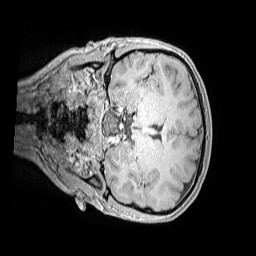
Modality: MP2RAGE
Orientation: coronal
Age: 14
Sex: female
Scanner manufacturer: siemens
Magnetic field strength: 3 T
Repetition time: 4 s
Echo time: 0.00299 s